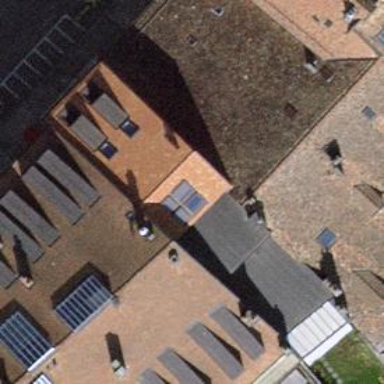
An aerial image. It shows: Gabled roof made of roof tiles across building with apartments.